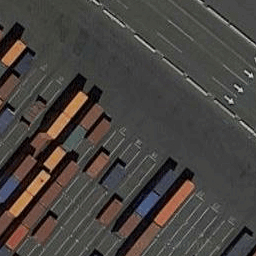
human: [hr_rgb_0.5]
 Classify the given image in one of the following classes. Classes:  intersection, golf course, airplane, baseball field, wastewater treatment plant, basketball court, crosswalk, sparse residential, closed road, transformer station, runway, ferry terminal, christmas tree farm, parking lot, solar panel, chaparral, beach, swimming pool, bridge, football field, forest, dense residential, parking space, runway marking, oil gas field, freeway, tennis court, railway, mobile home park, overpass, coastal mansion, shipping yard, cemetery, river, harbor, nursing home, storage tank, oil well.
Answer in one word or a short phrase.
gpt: shipping yard